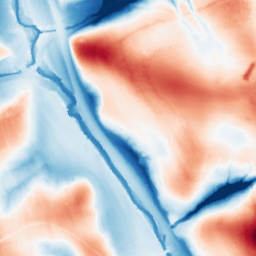
Category: edge_preserving
Decomposition family: guided
Decomposition parameters: radius: 32
eps: 0.01
Upsampling method: regularized
Upsampling parameters: scale: 2
lambda_reg: 0.01
Upsampling scale: 2